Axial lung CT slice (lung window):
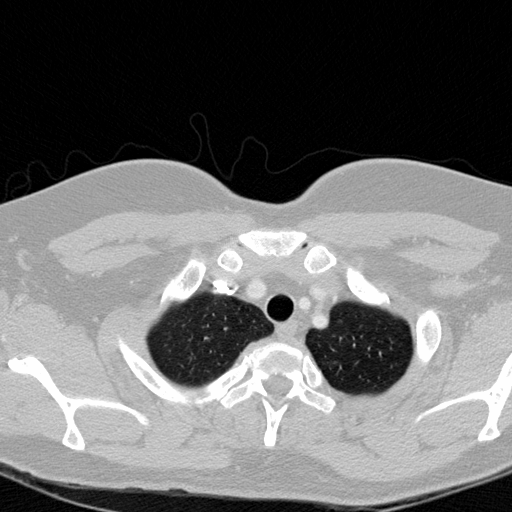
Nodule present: no